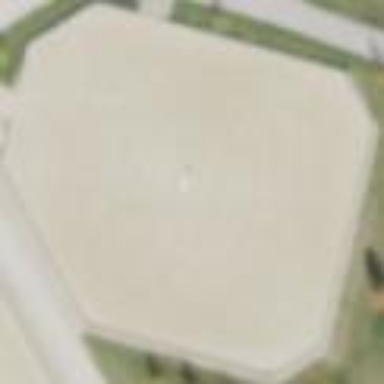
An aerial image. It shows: Equestrian pitch with sandy surface for leisure land.